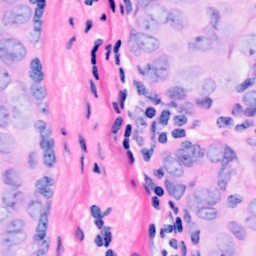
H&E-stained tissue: Breast